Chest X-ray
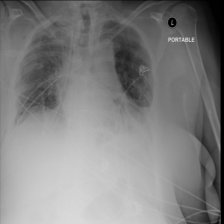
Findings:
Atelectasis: negative
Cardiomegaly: negative
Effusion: negative
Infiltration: negative
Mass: negative
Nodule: negative
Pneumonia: negative
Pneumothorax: negative
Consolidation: negative
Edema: negative
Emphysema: negative
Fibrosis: negative
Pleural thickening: negative
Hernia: negative